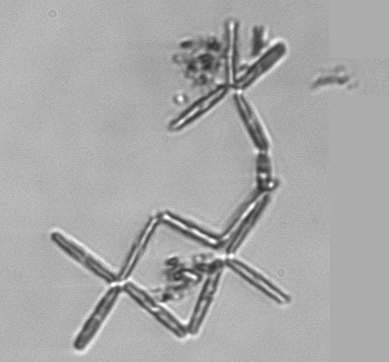
Label: Thalassionema